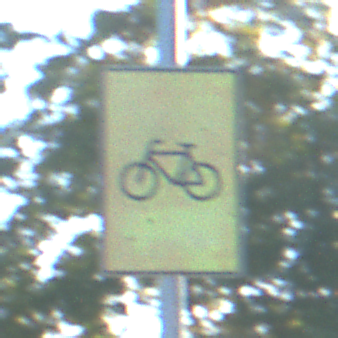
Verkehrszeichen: RadverkehrOhnePfeilsymbol
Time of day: MorningAfternoon
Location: Outdoor (Urban)
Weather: Clear
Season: NotSpecified
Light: Natural